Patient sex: M
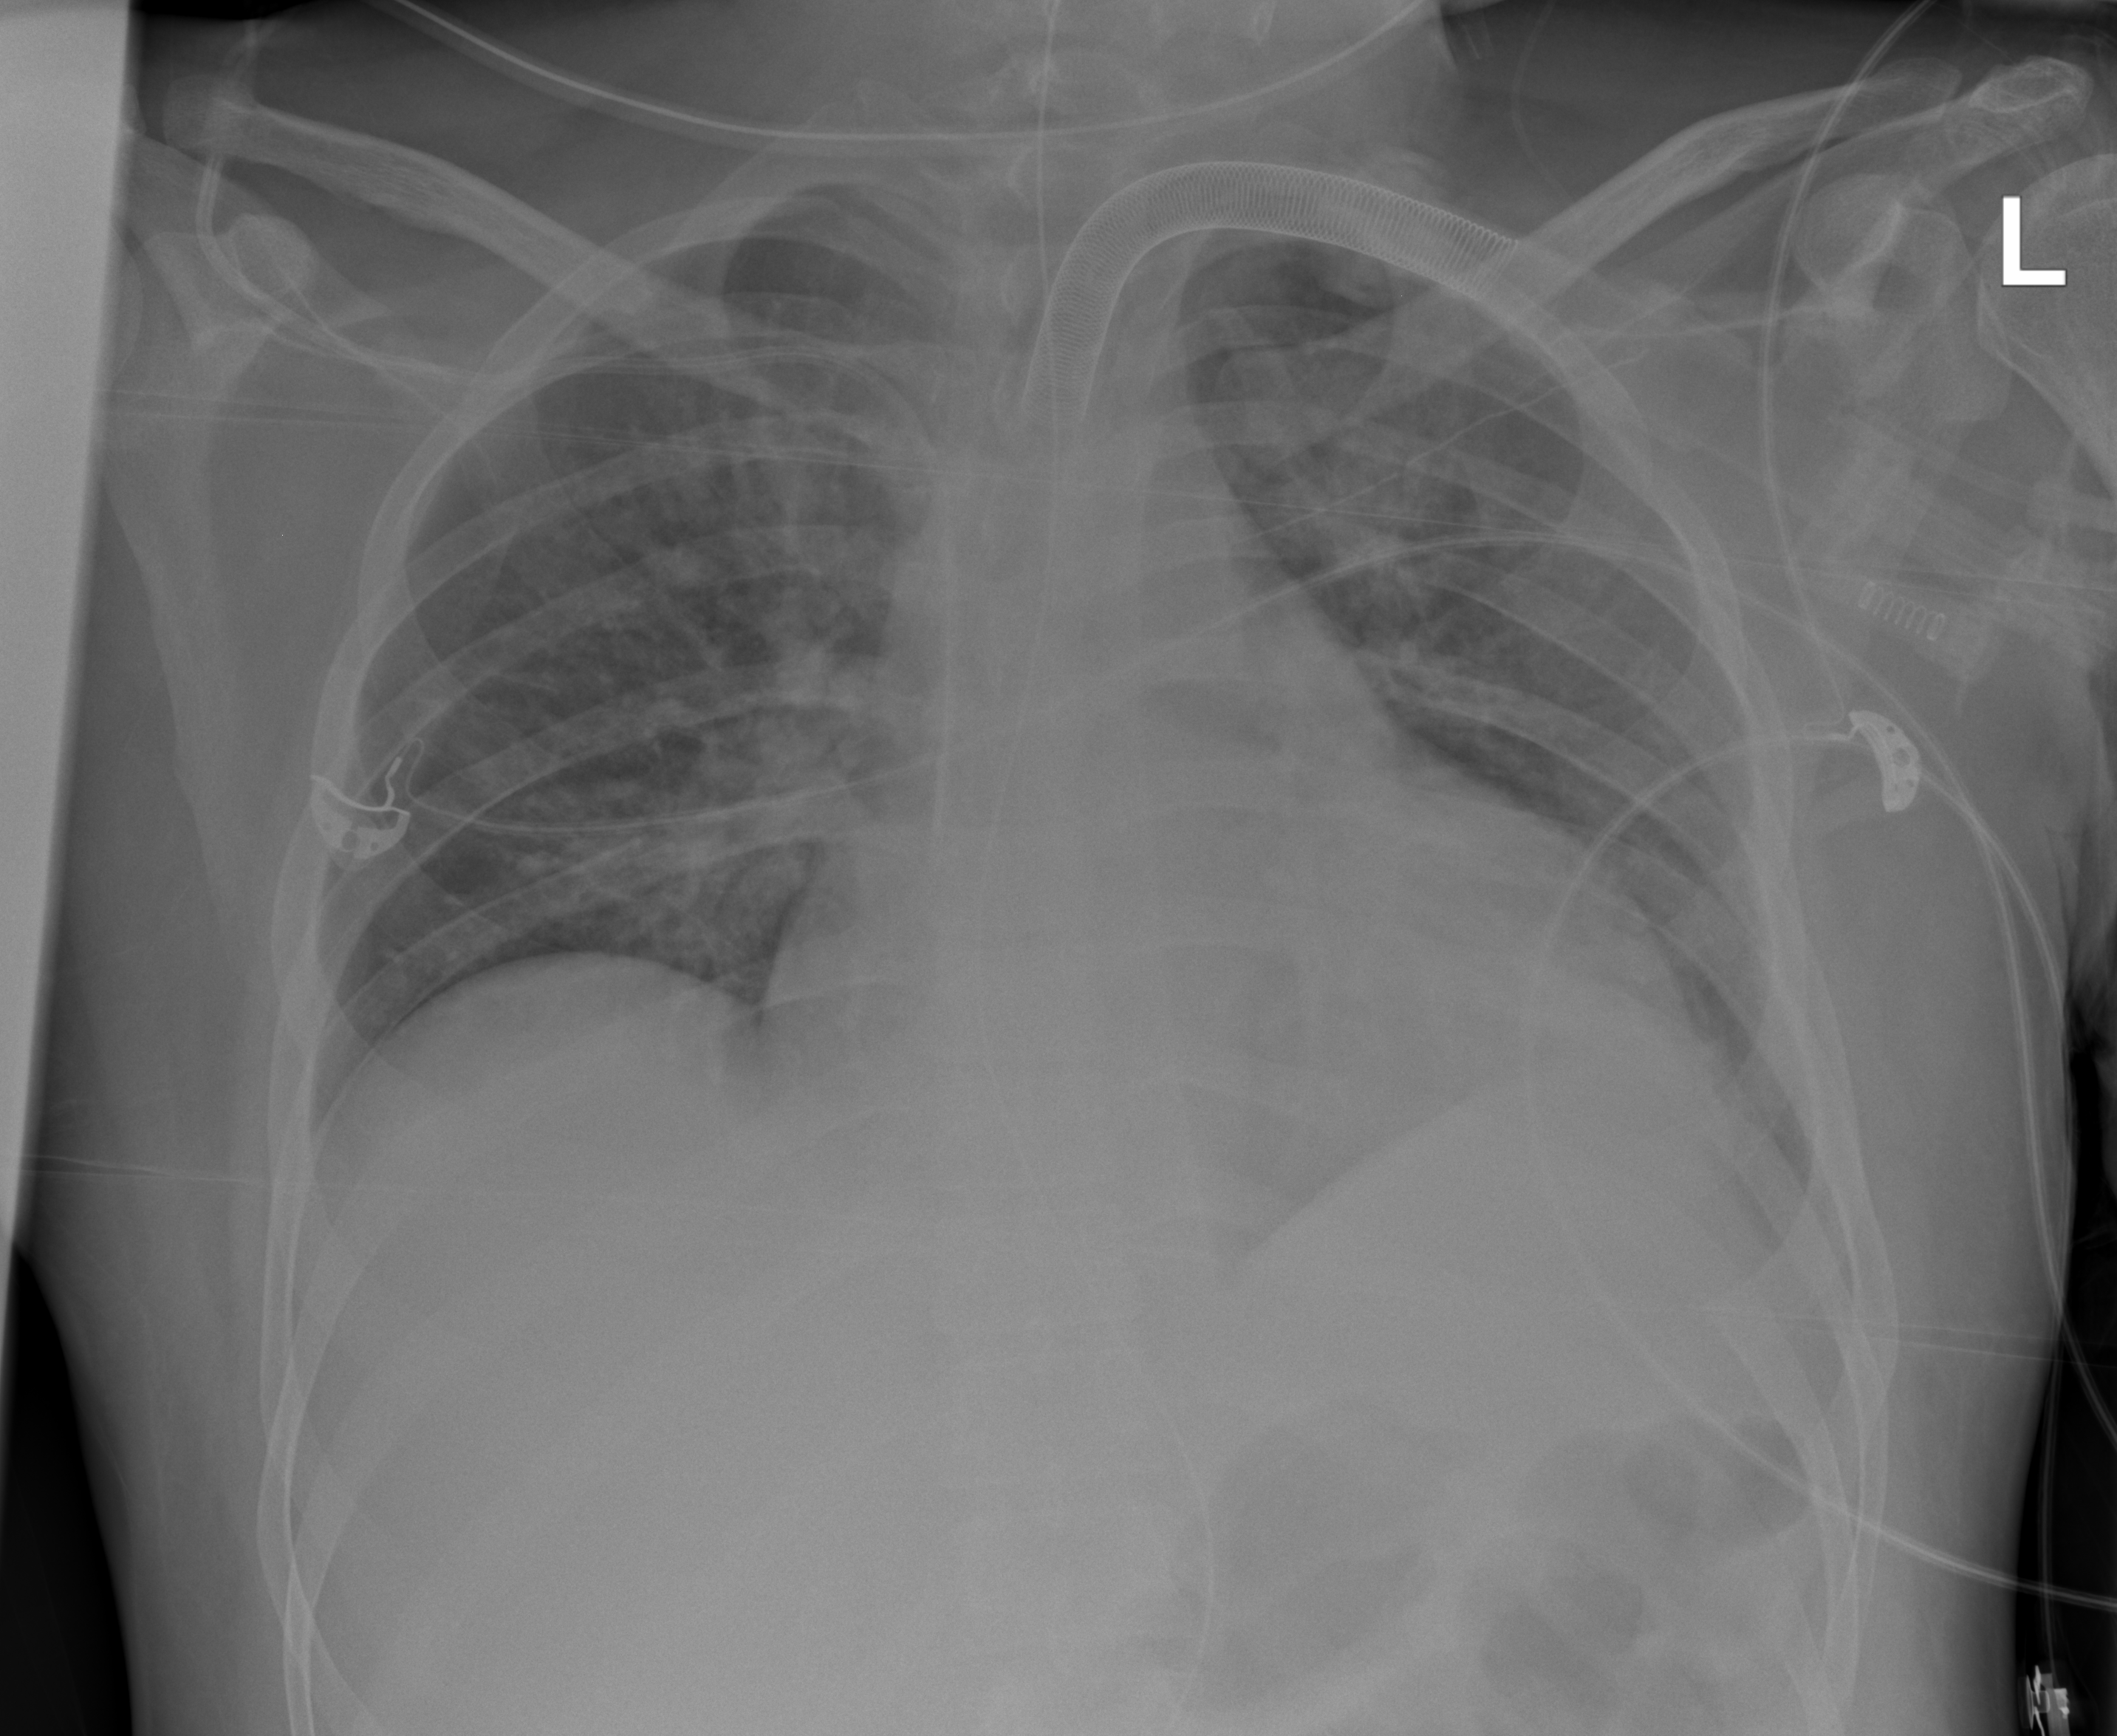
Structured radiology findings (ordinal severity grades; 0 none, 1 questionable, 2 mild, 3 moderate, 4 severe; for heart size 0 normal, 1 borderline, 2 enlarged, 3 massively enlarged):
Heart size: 2
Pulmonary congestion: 0
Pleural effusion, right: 0
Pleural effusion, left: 2
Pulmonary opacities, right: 2
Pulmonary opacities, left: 0
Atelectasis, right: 0
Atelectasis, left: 0